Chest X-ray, PA view. Patient: 27 years old, sex M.
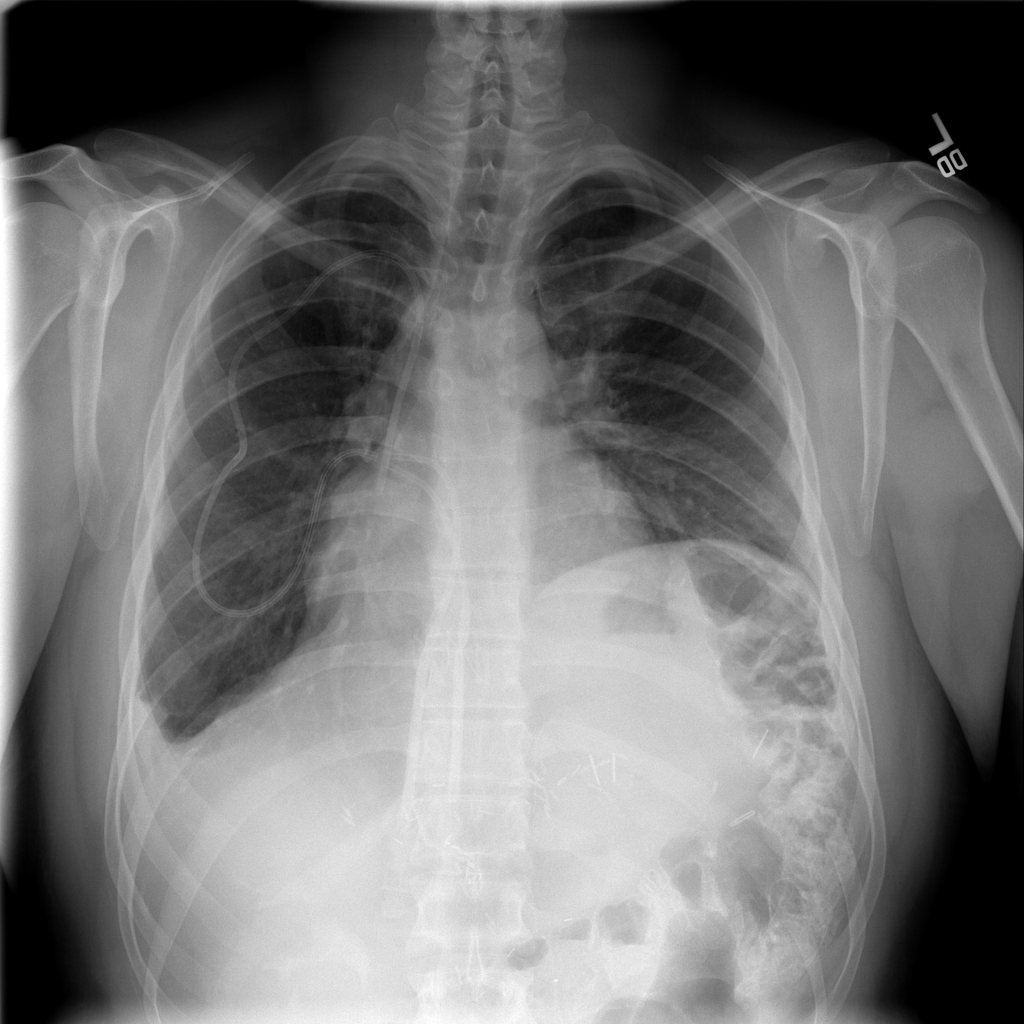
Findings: No Finding